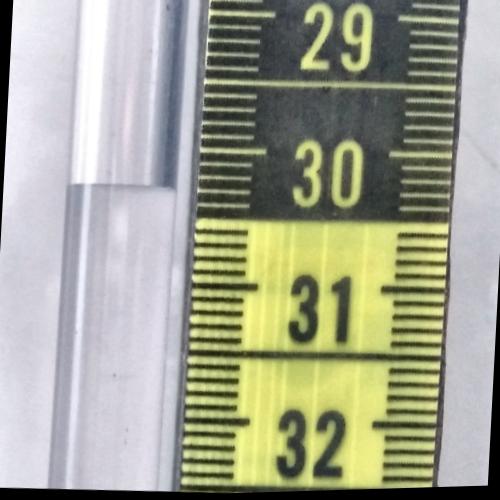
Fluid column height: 30.3 cm